Question: I'm using Martin Erwig's Functional Graph Library (FGL) to represent the following simple directed weighted graph.

'''
genLNodes :: [LNode String]
genLNodes = zip [1..5] ["A","B","C","D","E"]
genLEdges :: [LEdge Int]
genLEdges = [(1,2,4),(1,3,1),(2,4,2),(3,4,2),(2,5,1),(4,5,1),
(2,1,4),(3,1,1),(4,2,2),(4,3,2),(5,2,1),(5,4,1)]
mygraph :: Gr String Int
mygraph = mkGraph genLNodes genLEdges
'''
Now I want to find the shortest path from one node to another e.g. 'A' to 'E' using dijkstra's algorithm. There seems to be a function to do that in 'Data.Graph.Inductive.Query.SP':
'''
dijkstra :: (Graph gr, Real b) => Heap b (LPath b) -> gr a b -> LRTree b
'''
But I'm not able to figure out how to use it from the interface provided. Any help would be much appreciated. I would also like to hear any other suggestions, if I'm creating the directed weighted graph the right way, or if there's any other (better) package to do so?
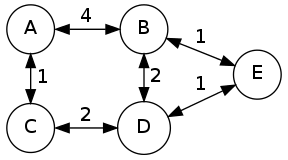
Answer: To get the shortest path between two nodes, the module provides a special function, <URL>, so the simplest way to get the shortest path is
'''
sp 1 5 mygraph
'''
'sp' uses 'dijkstra':
'''
spTree :: (Graph gr, Real b) => Node -> gr a b -> LRTree b
spTree v = dijkstra (H.unit 0 (LP [(v,0)]))
sp :: (Graph gr, Real b) => Node -> Node -> gr a b -> Path
sp s t = getLPathNodes t . spTree s
'''
and from that you can see how you could produce the spanning tree and get the shortest path from that yourself, but unless you have a very good reason to not use the provided function, you should stick with that.